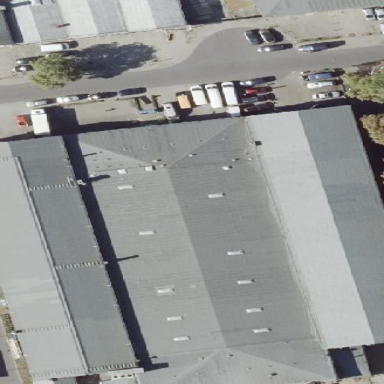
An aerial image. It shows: Commercial building.